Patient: sex M, age 68
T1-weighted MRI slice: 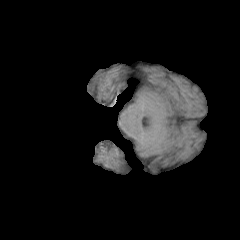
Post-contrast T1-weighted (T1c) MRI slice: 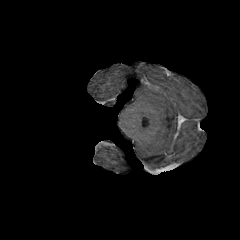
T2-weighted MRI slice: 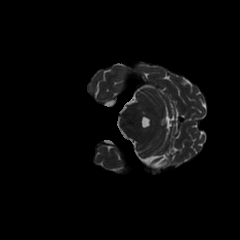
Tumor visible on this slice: no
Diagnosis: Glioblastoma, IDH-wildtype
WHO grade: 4